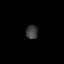
Tissue: lung
Cell type: Fibroblasts
Senescence score: 0.5736
Nuclear area (px): 153
Mean DAPI intensity: 64.556